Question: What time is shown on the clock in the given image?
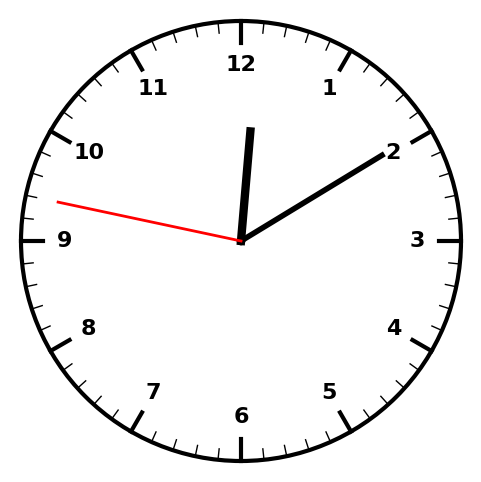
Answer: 12:09:47